Field crop: maize
Growth stage: 2
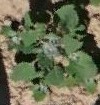
Species: chenopodium